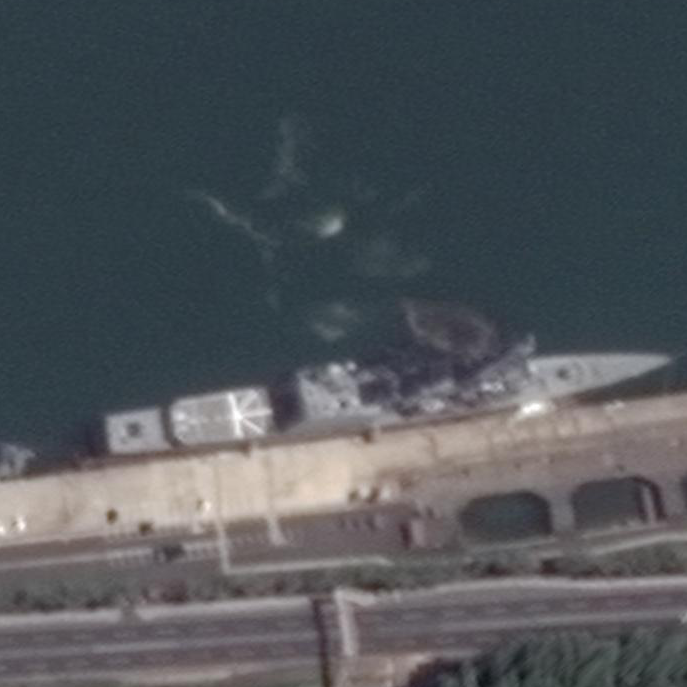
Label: Abukuma-class_frigate